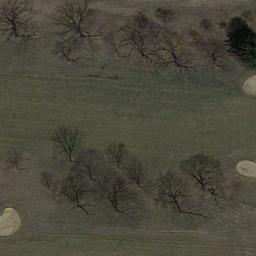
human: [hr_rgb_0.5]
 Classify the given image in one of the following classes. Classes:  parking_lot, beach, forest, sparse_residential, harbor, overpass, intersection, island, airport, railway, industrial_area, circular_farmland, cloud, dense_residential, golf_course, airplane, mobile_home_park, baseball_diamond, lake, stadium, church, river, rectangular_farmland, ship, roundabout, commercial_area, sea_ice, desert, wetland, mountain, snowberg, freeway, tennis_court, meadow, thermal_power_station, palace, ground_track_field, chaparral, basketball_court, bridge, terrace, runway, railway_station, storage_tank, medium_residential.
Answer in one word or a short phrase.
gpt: golf_course